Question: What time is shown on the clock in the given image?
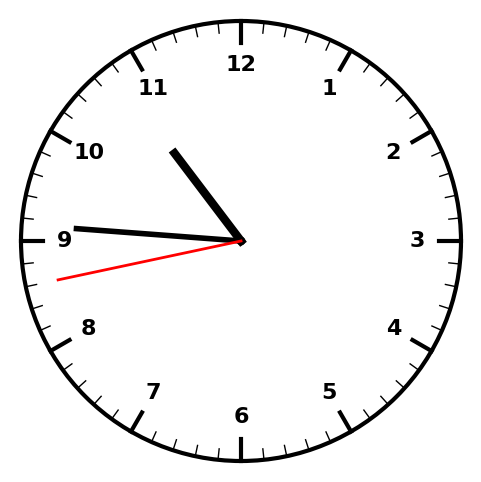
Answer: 10:45:43